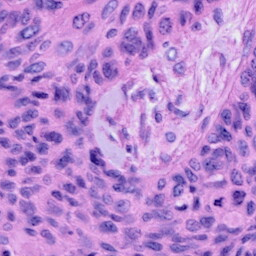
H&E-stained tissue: Cervix